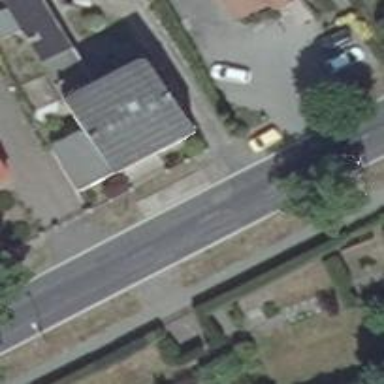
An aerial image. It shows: Secondary road with asphalt surface.